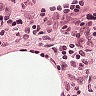
Metastatic tissue present: no